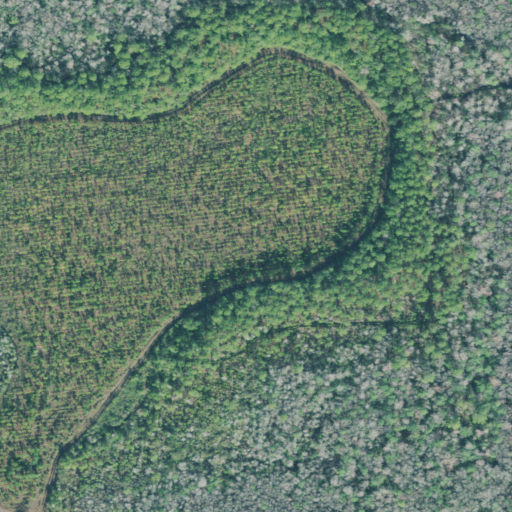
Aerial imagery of island in Georgia named Wolf Island containing woody wetlands, evergreen forest, grassland, and shrub